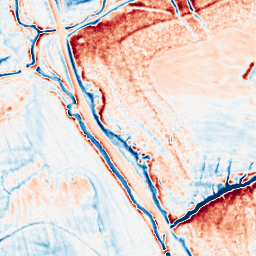
Category: classical
Decomposition family: uniform
Decomposition parameters: size: 10
Upsampling method: cubic_mitchell
Upsampling parameters: scale: 4
Upsampling scale: 4